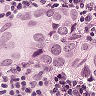
Metastatic tissue present: yes